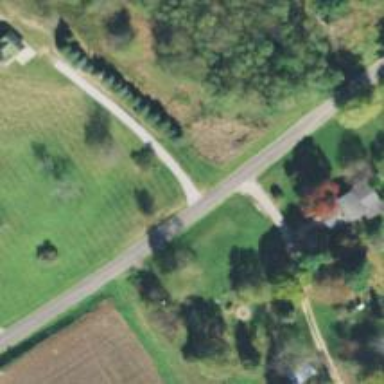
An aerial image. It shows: Driveway.